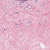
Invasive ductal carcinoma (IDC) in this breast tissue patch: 0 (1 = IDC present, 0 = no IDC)